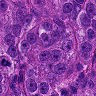
Metastatic tissue present: yes